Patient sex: M
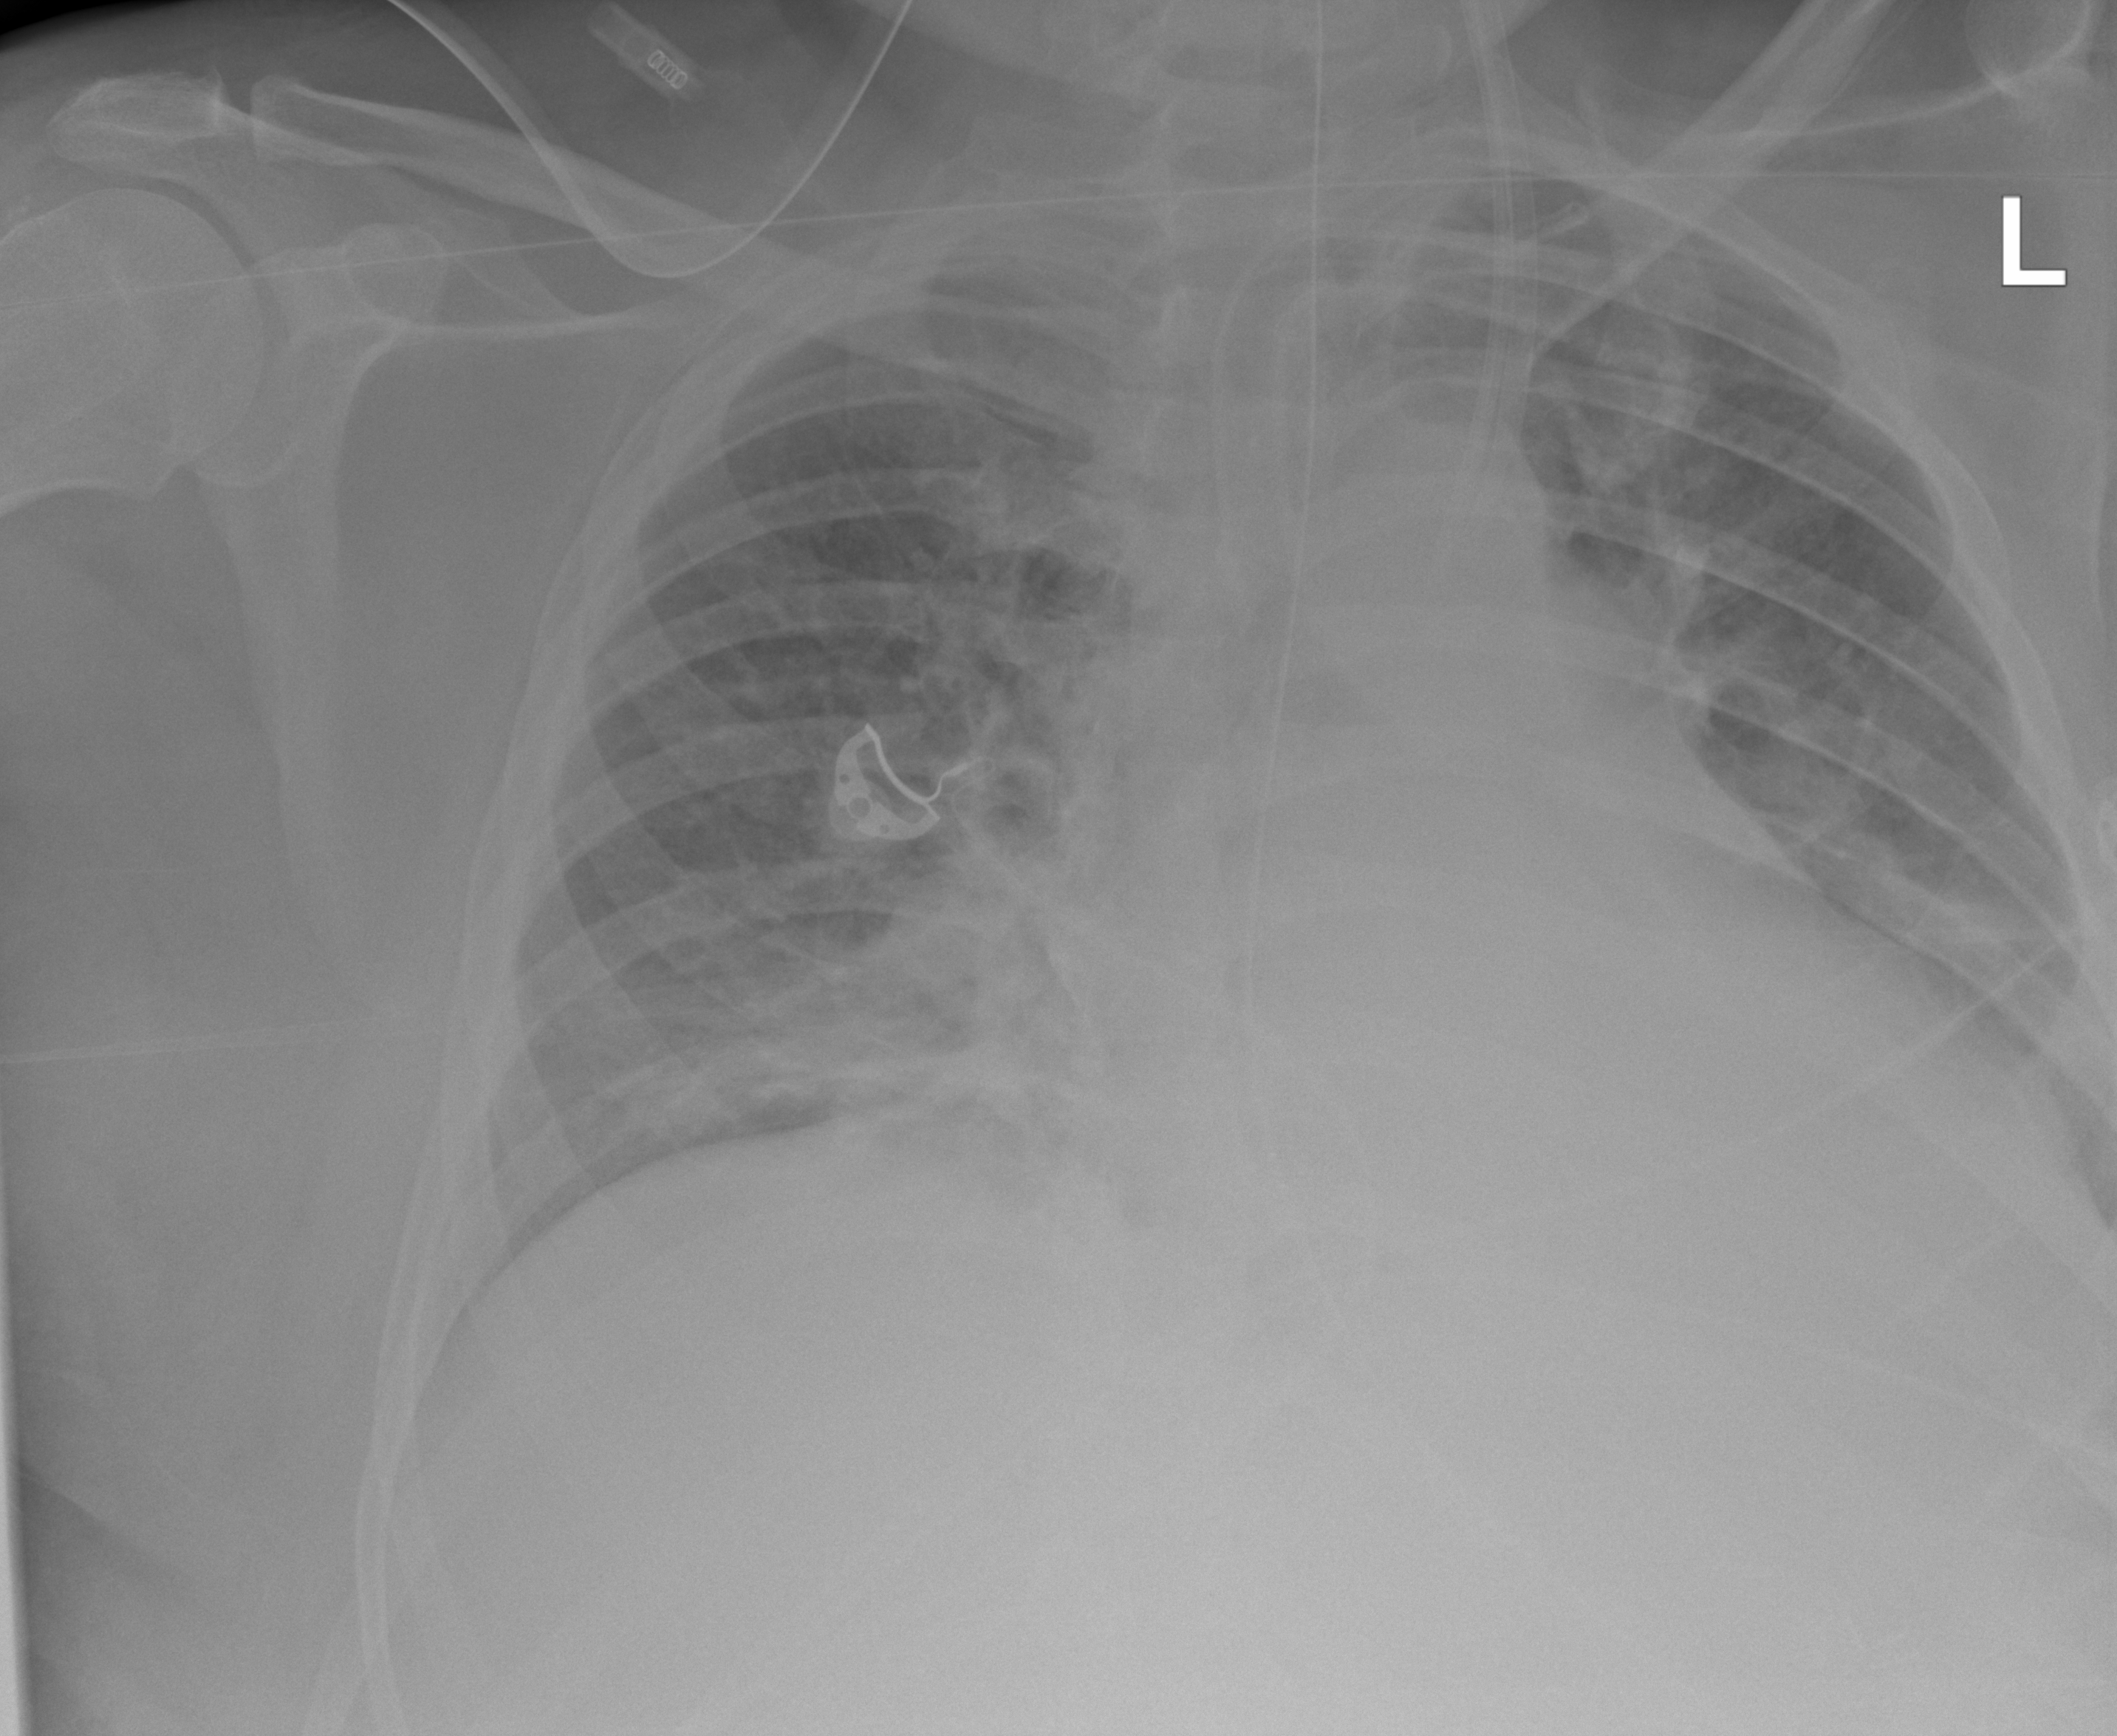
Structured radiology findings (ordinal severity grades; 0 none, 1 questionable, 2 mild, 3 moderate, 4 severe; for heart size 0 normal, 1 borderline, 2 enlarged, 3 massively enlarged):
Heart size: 2
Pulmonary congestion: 2
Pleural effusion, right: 2
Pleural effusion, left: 2
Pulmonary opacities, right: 2
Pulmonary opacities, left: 2
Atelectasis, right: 2
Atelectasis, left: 2